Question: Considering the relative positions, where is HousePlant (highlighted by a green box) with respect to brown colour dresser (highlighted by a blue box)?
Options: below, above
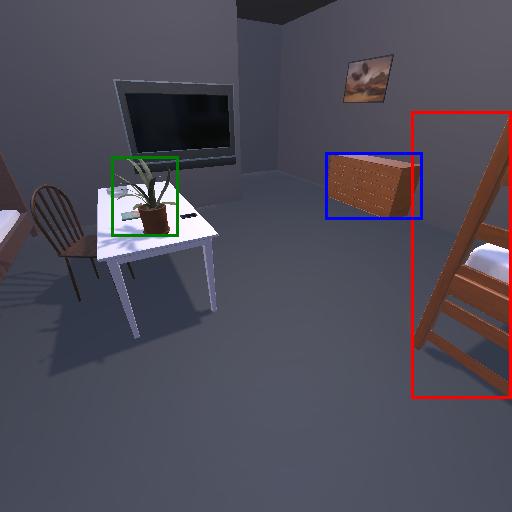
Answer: below